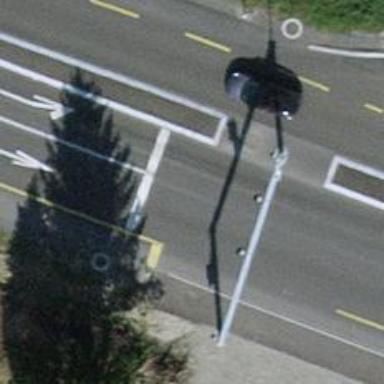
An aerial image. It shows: Road with traffic signals.